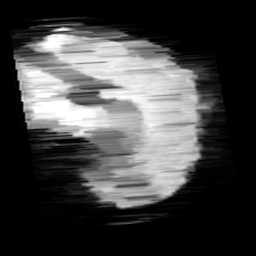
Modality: minIP
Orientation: sagittal
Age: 10
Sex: female
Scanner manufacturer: siemens
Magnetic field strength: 3 T
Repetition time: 0.027 s
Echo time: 0.02 s